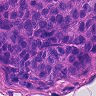
Metastatic tissue present: yes